Question: I have a linear gradient as background, which works fine in Firefox, Opera classic etc. but jumps in 10px strips in Chromium (and also on Android stock browser). You can see there is no smooth gradient but 2 stripes instead.
My problem is also that I want a sharp cut (blue/white) but because of the 10px strips the cut jumps in 10px steps instead of 1px. I have the blue box here which should be aligned with the gradient but doesn't because of these 10px steps.
'''
background: -webkit-gradient(linear, left top, right top, color-stop(0px,#247), color-stop(800px,#247), color-stop(800px,#fff), color-stop(820px,#fff), color-stop(820px,#247), color-stop(1000px,#247)); /* Chrome,Safari4+ */
background: -webkit-linear-gradient(left, #247 0px,#247 800px,#fff 800px,#fff 820px,#247 820px,#247 1000px); /* Chrome10+,Safari5.1+ */
background: linear-gradient(to right, #247 0px, #247 800px, #fff 800px, #fff 820px,#247 820px, #247 1000px); /* W3C */
'''
I'm also using all other prefixed versions (-moz, -o, -ms).

Ok, I should have added a demo to begin with, here it is: <URL>. The left blue block should be exactly 1000px, as wide as the control block below. And it is in Firefox and Opera Classic, but not in Chrome and Chromium.
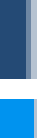
Answer: It is an "optimisation feature" of chrome - see <URL> for more info. As of Chrome 35 you cannot rely on the width of columns created by gradient colour stops.
See <URL>.